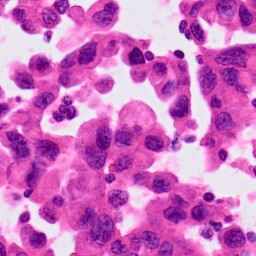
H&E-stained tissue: Lung